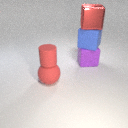
large blue rubber cube below large red metal cube